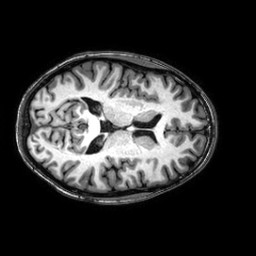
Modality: T1w
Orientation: axial
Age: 24
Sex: female